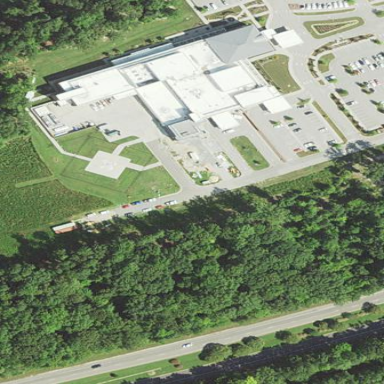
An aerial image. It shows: Healthcare facility identified as hospital.